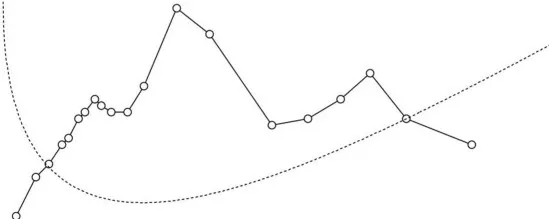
Upper panel: time course of colchicine concentration (points: observed and line: modeled concentrations), in relation with the administration of activated charcoal, renal replacement therapy (CRRT), and extracorporeal membrane oxygenation (ECMO). Lower panel: time course of total bilirubin concentration (points) and of modeled colchicine clearance (line).
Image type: pathology (immunostaining)